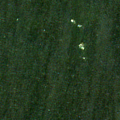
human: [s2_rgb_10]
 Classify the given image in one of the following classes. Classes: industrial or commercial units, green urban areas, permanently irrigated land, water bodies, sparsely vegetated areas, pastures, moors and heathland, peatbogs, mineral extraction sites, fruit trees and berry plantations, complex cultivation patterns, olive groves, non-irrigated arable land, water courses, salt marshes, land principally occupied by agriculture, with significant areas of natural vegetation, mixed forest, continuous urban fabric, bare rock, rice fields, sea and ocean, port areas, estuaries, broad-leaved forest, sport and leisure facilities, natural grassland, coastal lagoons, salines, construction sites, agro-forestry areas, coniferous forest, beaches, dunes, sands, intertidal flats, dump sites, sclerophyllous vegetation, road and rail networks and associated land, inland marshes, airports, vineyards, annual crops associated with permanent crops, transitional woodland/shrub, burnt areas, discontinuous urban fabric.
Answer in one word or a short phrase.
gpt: sea and ocean